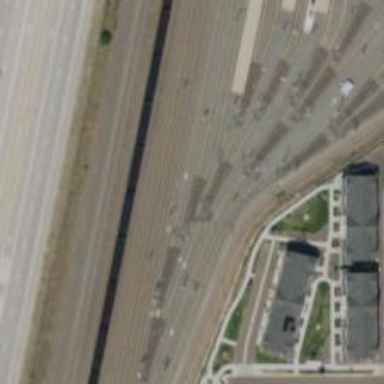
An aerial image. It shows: Light rail yard with electrified contact lines.